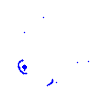
Particle: pion